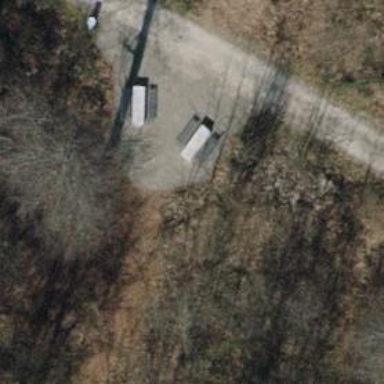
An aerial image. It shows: Picnic table located in leisure land area.